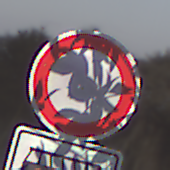
Verkehrszeichen: VerbotFahrzeugeAllerArt
Zusatzzeichen unten: MehrspurigeFahrzeugeFrei5
Umgebung: Outdoor, Suburban
Tageszeit: SunriseSunset
Wetter: Clear
Licht: Natural
Jahreszeit: NotSpecified
Kontrast: LowContrast